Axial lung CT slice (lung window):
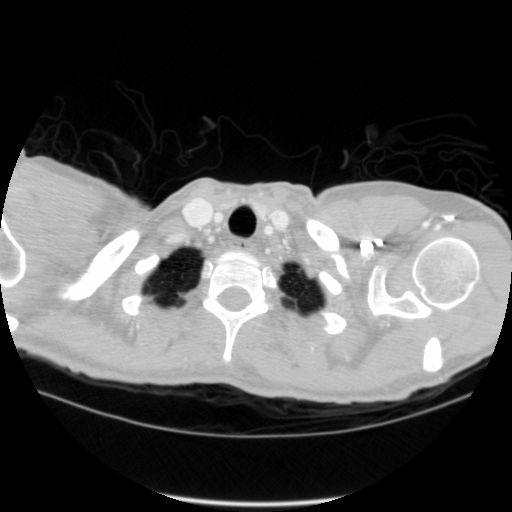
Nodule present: no